Field crop: tomato
Growth stage: 2
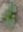
Species: solanum